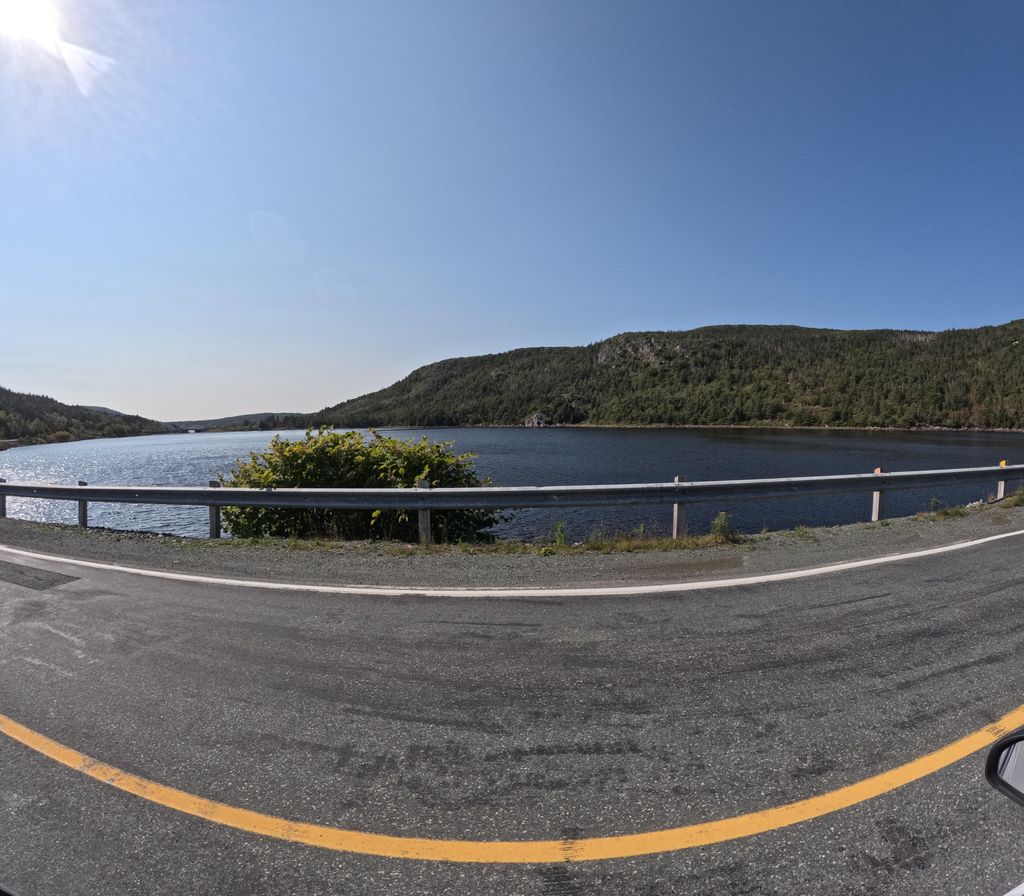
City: st_johns